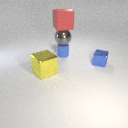
large gray metal sphere above small blue rubber cylinder